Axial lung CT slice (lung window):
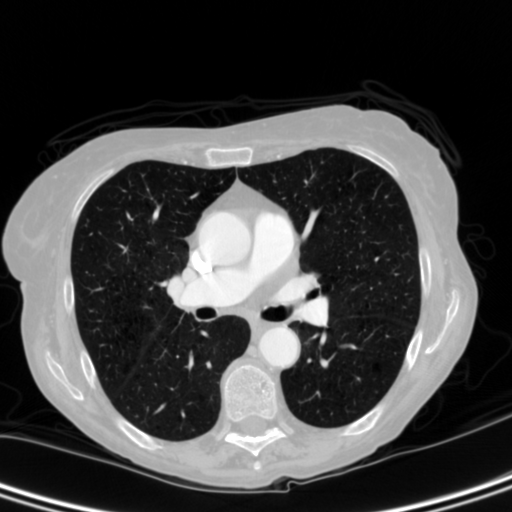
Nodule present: no